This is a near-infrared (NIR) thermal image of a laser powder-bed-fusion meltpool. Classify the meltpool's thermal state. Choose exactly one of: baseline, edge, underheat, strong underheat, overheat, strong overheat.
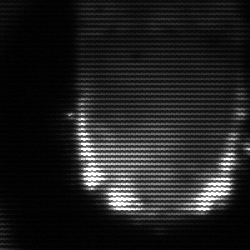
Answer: baseline